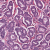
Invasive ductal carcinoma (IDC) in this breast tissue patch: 1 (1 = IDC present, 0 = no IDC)